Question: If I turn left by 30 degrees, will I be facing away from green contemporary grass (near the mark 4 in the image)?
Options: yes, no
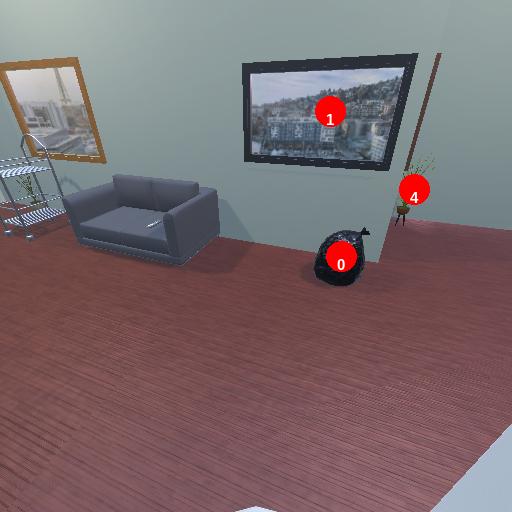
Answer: yes